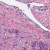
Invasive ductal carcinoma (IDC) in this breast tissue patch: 1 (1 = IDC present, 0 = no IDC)